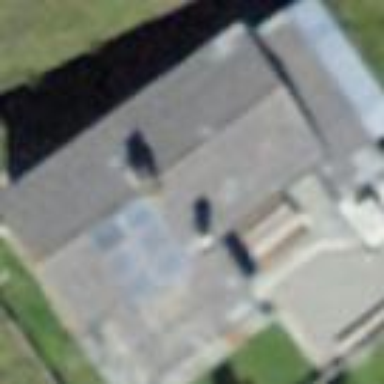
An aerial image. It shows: Detached building.